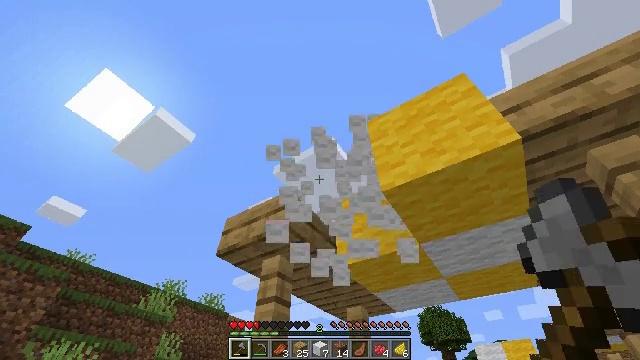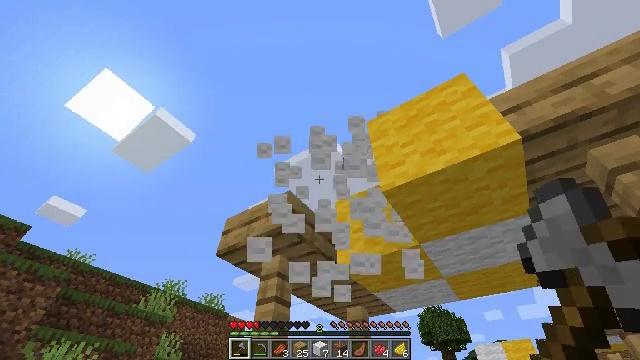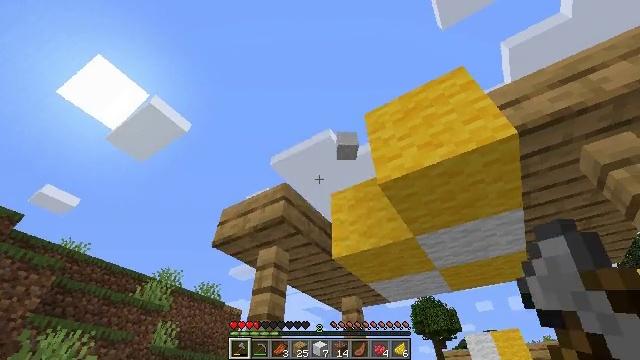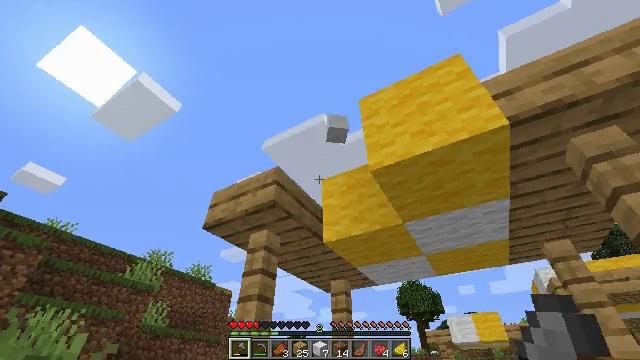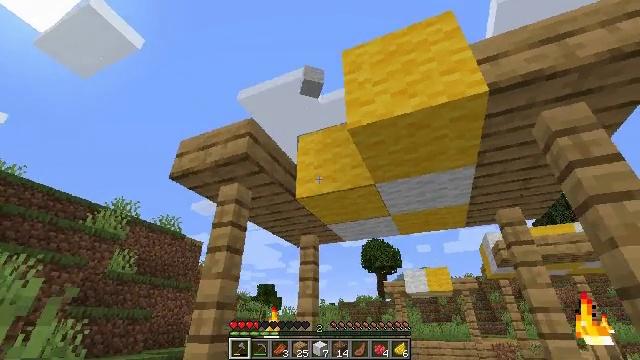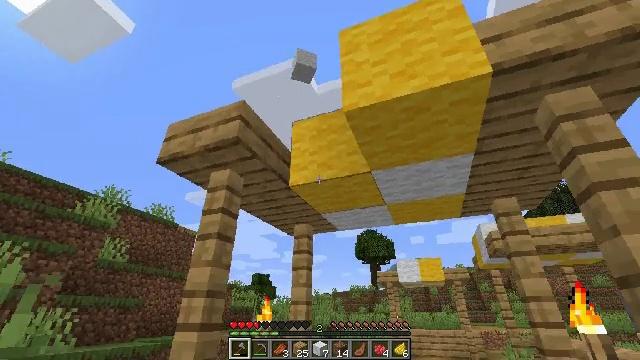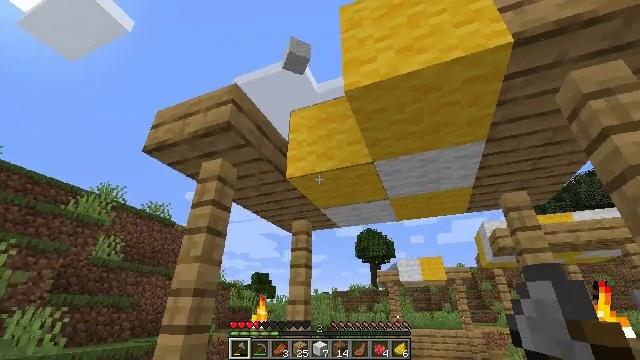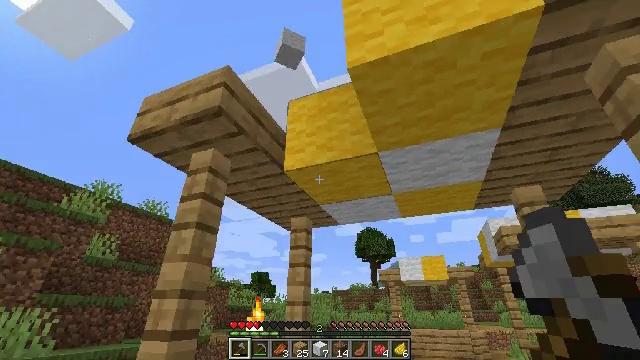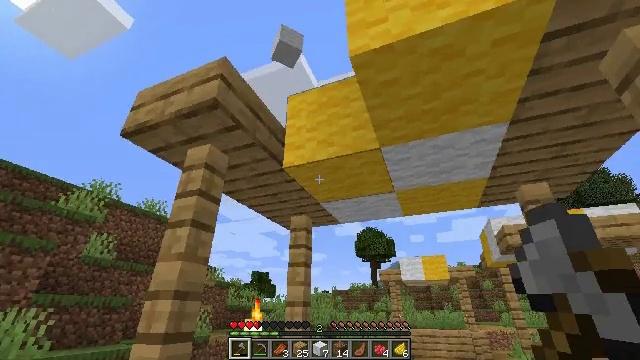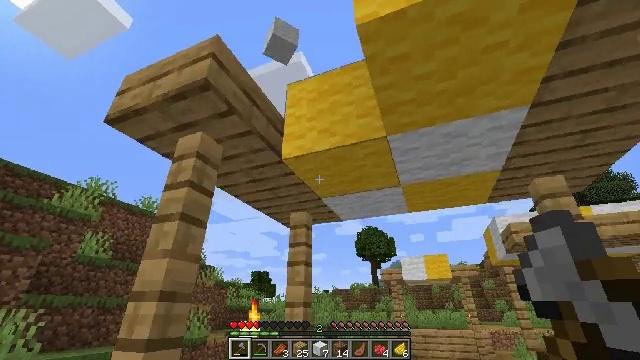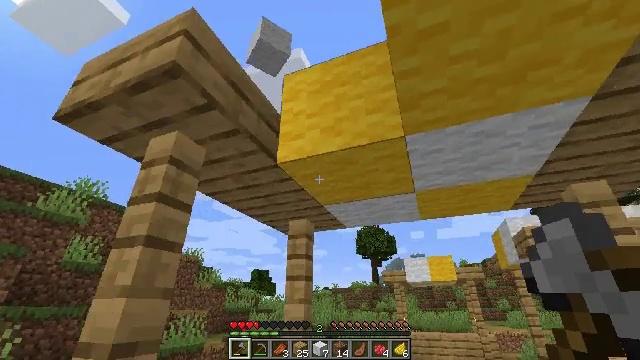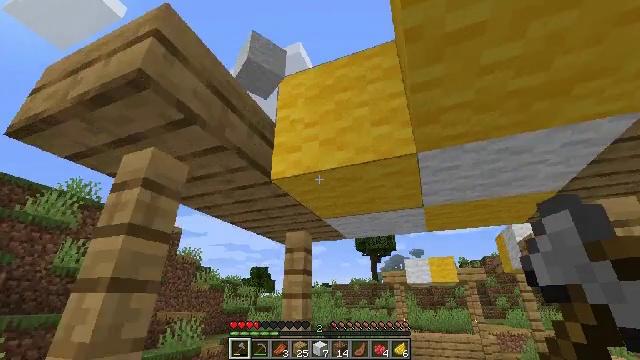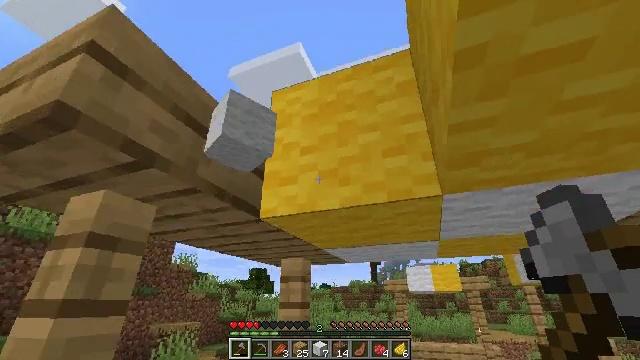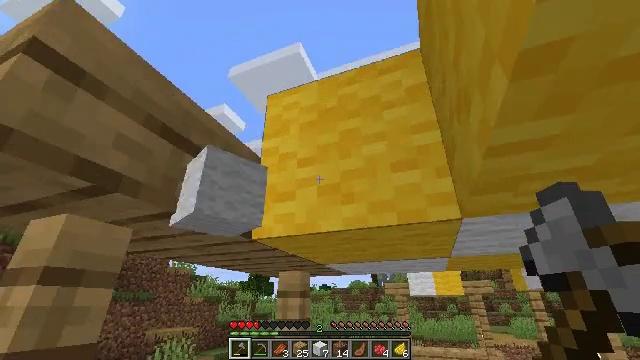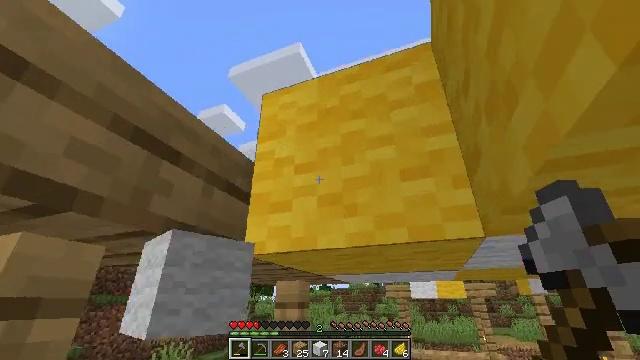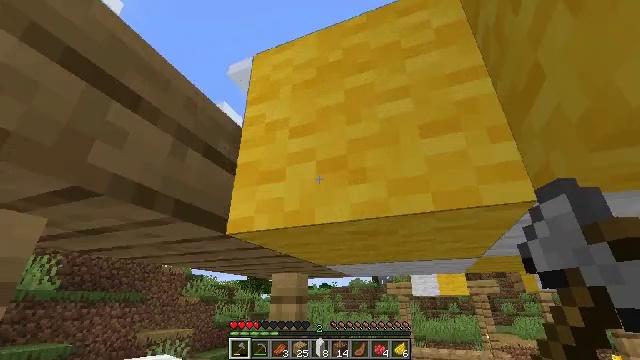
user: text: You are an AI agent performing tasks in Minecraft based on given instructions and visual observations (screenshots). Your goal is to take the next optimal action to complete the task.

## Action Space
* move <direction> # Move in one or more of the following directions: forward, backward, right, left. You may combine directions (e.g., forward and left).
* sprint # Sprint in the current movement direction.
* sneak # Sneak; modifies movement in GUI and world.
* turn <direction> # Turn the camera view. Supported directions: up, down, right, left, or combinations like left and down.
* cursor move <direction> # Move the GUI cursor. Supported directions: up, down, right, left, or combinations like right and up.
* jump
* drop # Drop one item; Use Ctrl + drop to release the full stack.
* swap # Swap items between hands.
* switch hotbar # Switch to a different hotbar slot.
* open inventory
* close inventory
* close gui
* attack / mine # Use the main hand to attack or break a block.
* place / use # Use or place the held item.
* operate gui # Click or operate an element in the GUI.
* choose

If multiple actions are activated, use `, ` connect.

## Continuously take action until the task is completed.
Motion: motion action
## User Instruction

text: Retrieve white wool from a structure.
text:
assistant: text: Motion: attack / mine
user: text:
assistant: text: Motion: turn right and down
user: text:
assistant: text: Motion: turn right and down
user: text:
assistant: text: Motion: move forward, turn right and down
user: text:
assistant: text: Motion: move forward, turn right and down
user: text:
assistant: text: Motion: move forward
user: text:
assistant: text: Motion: move forward
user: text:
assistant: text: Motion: move forward
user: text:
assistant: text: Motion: move forward
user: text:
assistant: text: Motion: move forward, jump
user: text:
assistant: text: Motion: move forward, turn down, jump
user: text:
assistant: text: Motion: move forward, jump
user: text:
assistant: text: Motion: move forward, jump
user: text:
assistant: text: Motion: move forward, jump
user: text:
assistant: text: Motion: move forward
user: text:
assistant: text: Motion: no_op
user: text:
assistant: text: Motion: no_op
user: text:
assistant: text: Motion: turn right and down
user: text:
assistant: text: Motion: turn right and down
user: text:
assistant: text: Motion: turn right
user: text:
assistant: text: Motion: turn right and up
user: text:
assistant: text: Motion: move forward, turn right and up
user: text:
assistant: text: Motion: move forward
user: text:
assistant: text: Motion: move forward
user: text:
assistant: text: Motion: move forward, turn right and up
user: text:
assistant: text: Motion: turn up
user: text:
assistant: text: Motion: turn up
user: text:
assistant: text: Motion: turn up
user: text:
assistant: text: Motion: turn up, attack / mine
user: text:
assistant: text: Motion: attack / mine